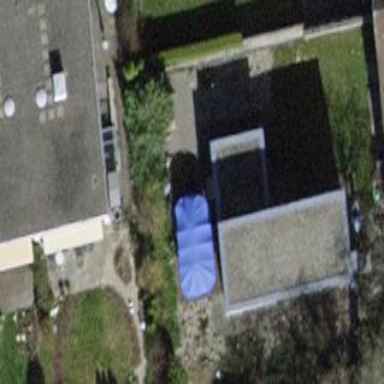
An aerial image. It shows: Building with flat roof.